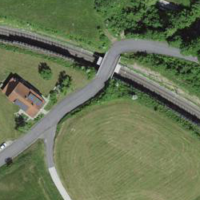
EUNIS habitat code: 24
Species observed at this site:
Aruncus dioicus